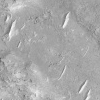
Atmospheric dust classification: not_dusty